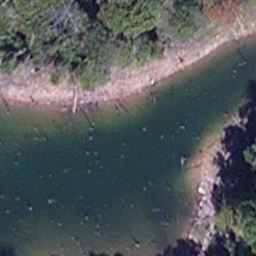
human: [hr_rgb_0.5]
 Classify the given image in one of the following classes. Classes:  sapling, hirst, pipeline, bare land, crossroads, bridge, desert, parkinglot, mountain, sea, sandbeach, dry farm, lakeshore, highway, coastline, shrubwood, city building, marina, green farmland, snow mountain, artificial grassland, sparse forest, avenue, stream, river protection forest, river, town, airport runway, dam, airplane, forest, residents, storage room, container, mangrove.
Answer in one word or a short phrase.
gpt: lakeshore